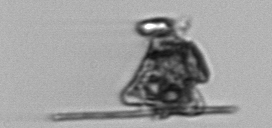
Label: Biddulphia